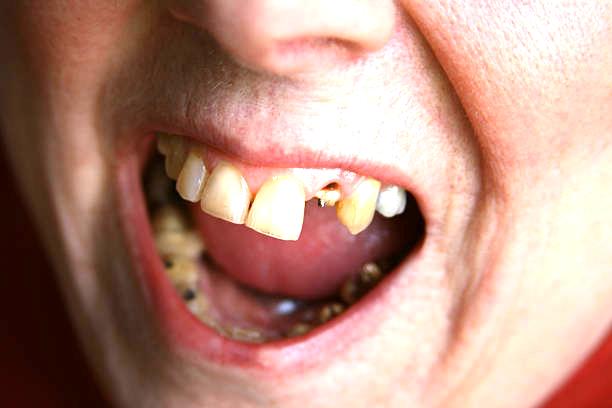
Condition: hypodontia